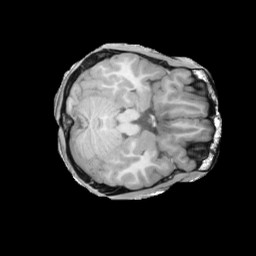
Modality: T1w
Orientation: axial
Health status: ill
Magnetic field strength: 3 T